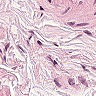
Metastatic tissue present: no